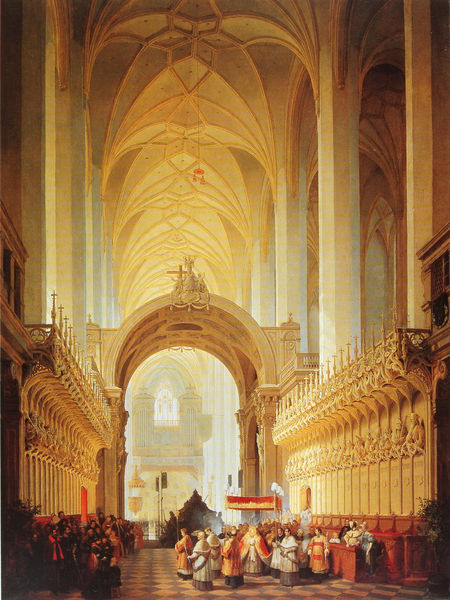
Titel: Das Innere der Münchner Frauenkirche
Künstler: Max Emanuel Ainmiller
Standort: Schweinfurt
Institution: Sammlung Georg Schäfer
Schlagwörter: gemälde, schatten, weiß, gelb, menschen, braun, fenster, hell, licht, pfeiler, raum, schwarz, stützen, säule, säulen, tür, blick, rot, fest, malerei, feier, architektur, weit, innenraum, öl, kirche, sonne, boden, gewand, gold, decke, gewänder, gotik, spanien, schiff, bogen, fahnen, perspektive, pflaster, fahne, farben, empore, bischof, papst, gestühl, ornamente, leuchter, monumental, hoch, silouette, tor, halle, gewölbe, höhe, kreuz, münchen, torbogen, dom, strahlen, geld, rippen, groß, fliesen, zeremonie, altar, hauptschiff, hochaltar, kathedrale, langhaus, verziert, halbkreis, kirchenschiff, kreuzrippengewölbe, lettner, prister, mittelschiff, orgel, dienste, gotisch, kanzel, kreuzgewölbe, seitenschiff, fluchtpunkt, mittelalter, altarraum, andacht, gemeinde, gottesdienst, klerus, messe, ministranten, priester, chor, beeten, mönch, baldachin, geistliche, mönche, prozession, platten, kutten, verzierungen, sakralbau, grabmal, sechseck, tonne, frauenkirche, lisenen, schals, tonnengewölbe, bogengang, hallenkirche, vierung, längsschiff, bogn, oktogone, sterngewölbe, ulm, bischofsweihe, chorgestühl, don zu unserer lieben frau, gewölberippen, hochamt, kadethrale, mönchschor, netzgewölbe, netzgewölge, pristerweihe, sechseckpfeiler, westminster, sänfte, preister, kirchenfeier, hochfest, chorstuhl, trbogen, pträchtig, erasmus grasser, gottesdient, strenrippengewälbe, kler